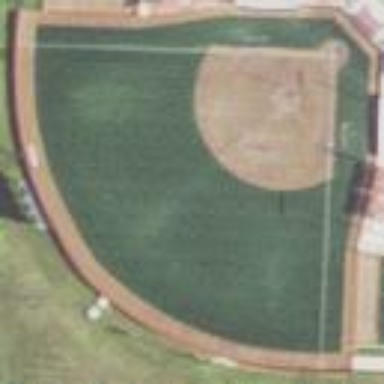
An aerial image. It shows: Baseball or softball pitch with artificial turf surface for leisure sports.